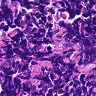
Metastatic tissue present: no